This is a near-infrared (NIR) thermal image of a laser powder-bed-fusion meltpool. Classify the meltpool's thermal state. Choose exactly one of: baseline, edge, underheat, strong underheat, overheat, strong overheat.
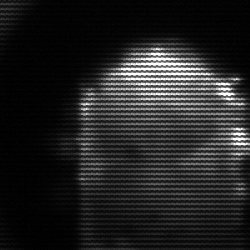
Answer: baseline